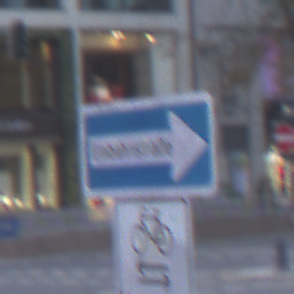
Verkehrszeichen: EinbahnstrasseRechtsweisend
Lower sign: RichtungsangabeDurchPfeile9
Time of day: SunriseSunset
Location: Outdoor (Urban)
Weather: PartlyCloudy
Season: NotSpecified
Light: Natural